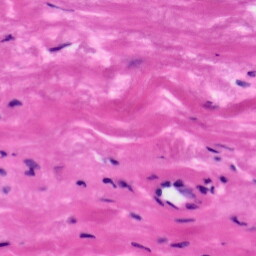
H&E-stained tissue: Tonsil